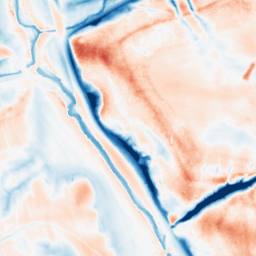
Category: classical
Decomposition family: gaussian_anisotropic
Decomposition parameters: sigma_x: 10
sigma_y: 10
Upsampling method: bilinear
Upsampling parameters: scale: 4
Upsampling scale: 4